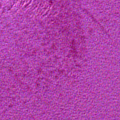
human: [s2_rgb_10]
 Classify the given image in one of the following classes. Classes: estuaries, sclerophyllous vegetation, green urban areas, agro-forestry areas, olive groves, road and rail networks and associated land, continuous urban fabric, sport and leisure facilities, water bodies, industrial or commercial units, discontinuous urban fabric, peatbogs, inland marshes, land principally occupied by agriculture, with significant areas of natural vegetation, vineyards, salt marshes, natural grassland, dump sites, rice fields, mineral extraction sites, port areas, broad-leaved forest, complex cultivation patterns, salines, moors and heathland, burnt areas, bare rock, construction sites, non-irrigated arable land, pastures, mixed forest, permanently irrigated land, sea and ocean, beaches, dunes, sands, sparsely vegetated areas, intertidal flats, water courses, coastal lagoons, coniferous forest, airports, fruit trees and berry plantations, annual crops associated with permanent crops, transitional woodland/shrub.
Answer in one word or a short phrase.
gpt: sea and ocean